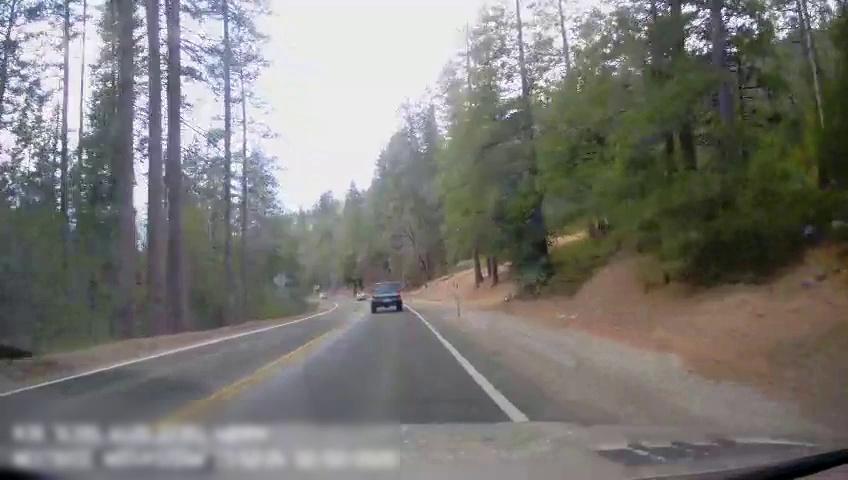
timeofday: Day
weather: Sunny
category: Drivable Space
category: Vehicles | Truck
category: Lanes | Current Lane
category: Lanes | Opposite Lane
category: Lanes | Opposite Lane
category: Lanes | Opposite Lane